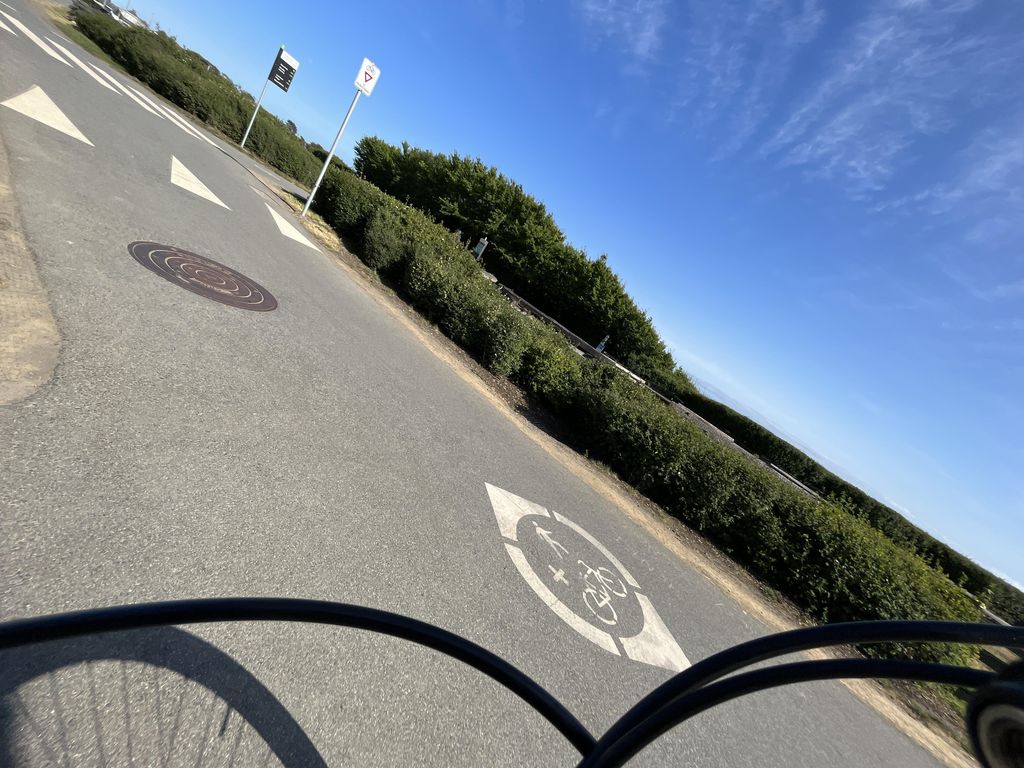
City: victoria